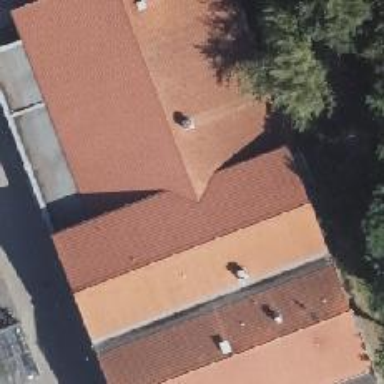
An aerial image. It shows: Building with ridged roof.